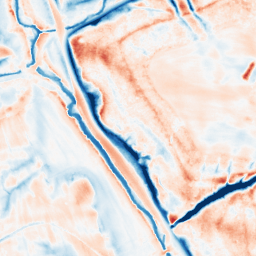
Category: edge_preserving
Decomposition family: guided
Decomposition parameters: radius: 8
eps: 0.01
Upsampling method: cubic_mitchell
Upsampling parameters: scale: 2
Upsampling scale: 2